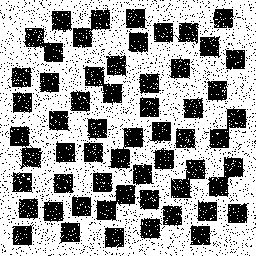
Squares: 59
Triangles: 0
Stars: 0
Total shapes: 59